【题型】选择题　【知识点】函数　【难度】easy
若实数 \(x\)、\(y\)、\(z\) 满足 \(1 + 2^x = 3^y = 5^z\)，则 \(x\)、\(y\)、\(z\) 的大小关系不可能是（ ）

\begin{enumerate}
\item[A.] \(x > y > z\)
\item[B.] \(y > z > x\)
\item[C.] \(y > x > z\)
\item[D.] \(x > z > y\)
\end{enumerate}
【解答】
\textbf{【答案】} D

\vspace{0.5em}

\textbf{【分析】} 根据给定条件，求出 \(x,y,z\) 的函数关系，再在同一坐标系内作出函数图象，数形结合即可判断.

\vspace{0.5em}

\textbf{【详解】} 令 \(1 + 2^x = 3^y = 5^z = t\)，得 \(x = \log_2(t-1), y = \log_3 t, z = \log_5 t\)，\(t > 1\).

在同一直角坐标系内作出函数 \(f(t) = \log_2(t-1), g(t) = \log_3 t, h(t) = \log_5 t\)，\(t > 1\) 的图像，

则 \(x,y,z\) 分别是函数 \(y' = f(t), y' = g(t), y' = h(t)\)，\(t > 1\) 的图像与直线 \(t = a\ (a > 1)\) 交点的纵坐标，

设 \(B\) 点的横坐标为 \(x_1\)，\(C\) 点的横坐标为 \(x_2\)，

观察图像得当 \(1 < a < x_1\) 时，\(y > z > x\)，

当 \(x_1 < a < x_2\) 时，\(y > x > z\)，

当 \(a > x_2\) 时，\(x > y > z\)，

所以 ABC 是可能的，D 不可能.

故选：D.

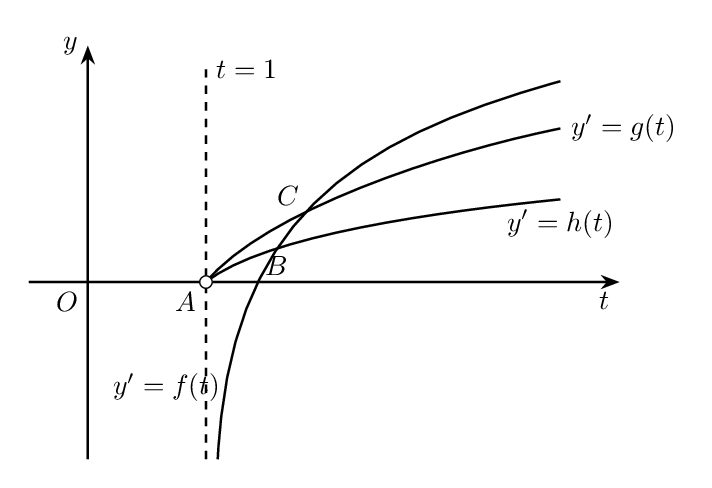